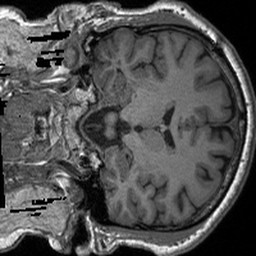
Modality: T1w
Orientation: coronal
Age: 40
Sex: male